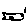
Label: fish